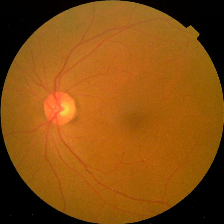
Diabetic retinopathy grade: No DR